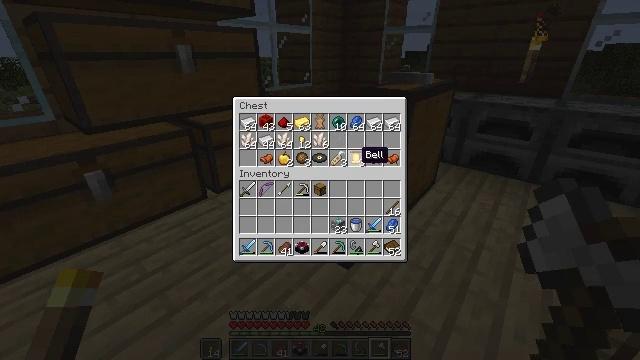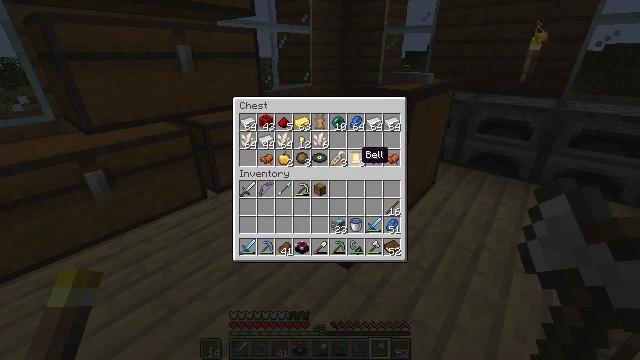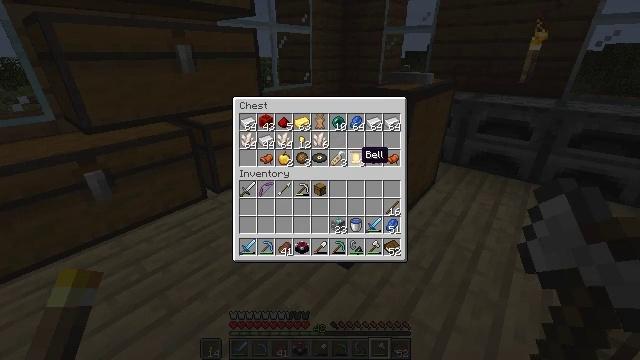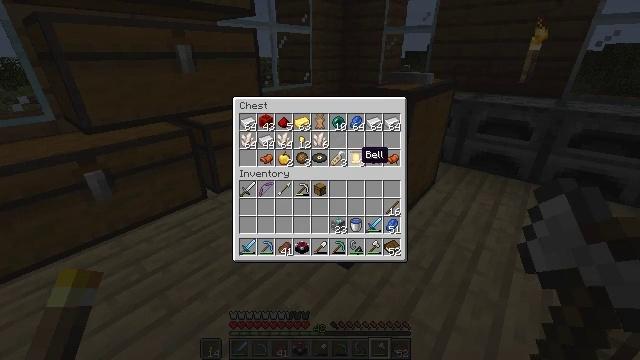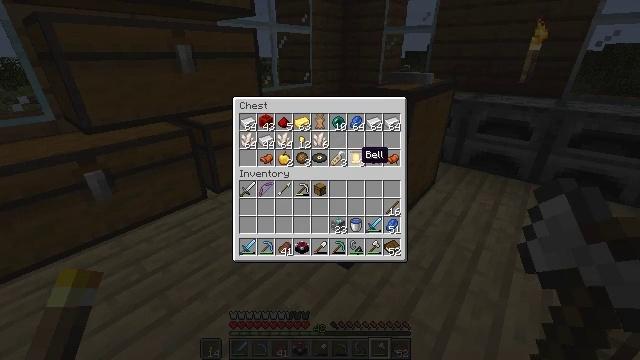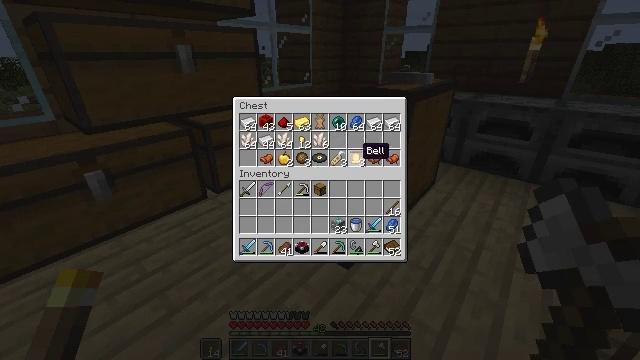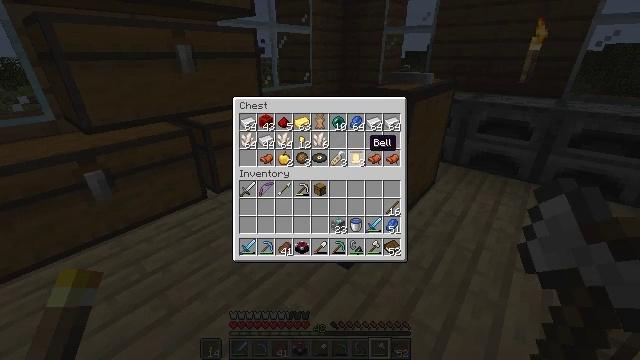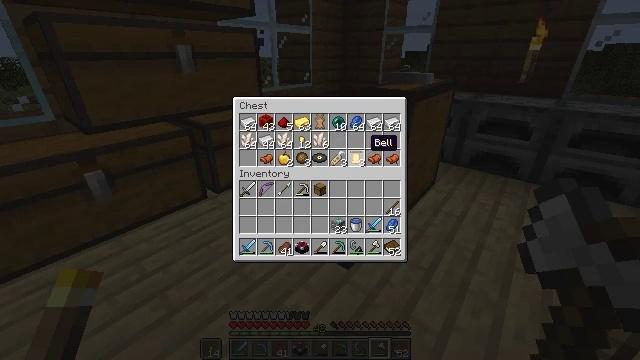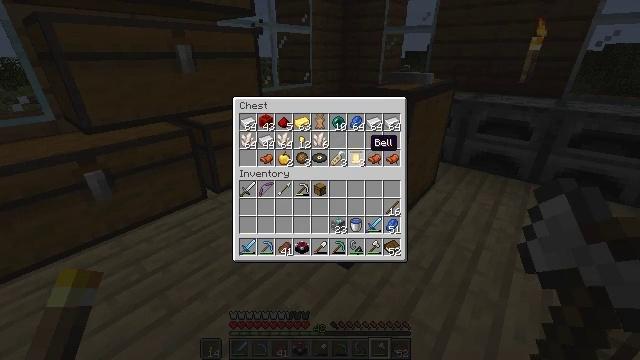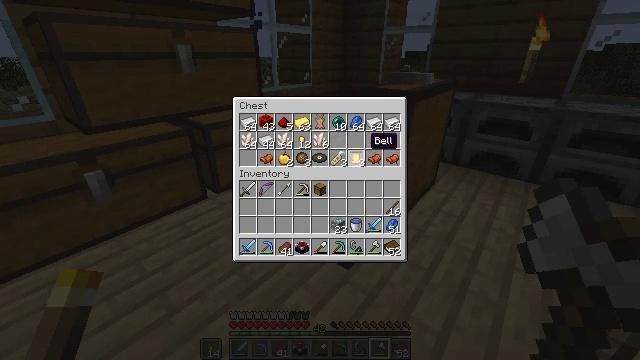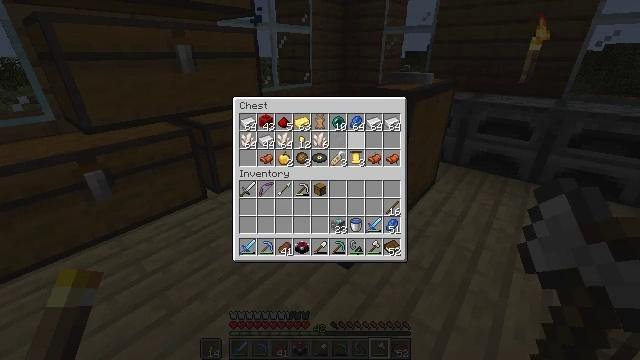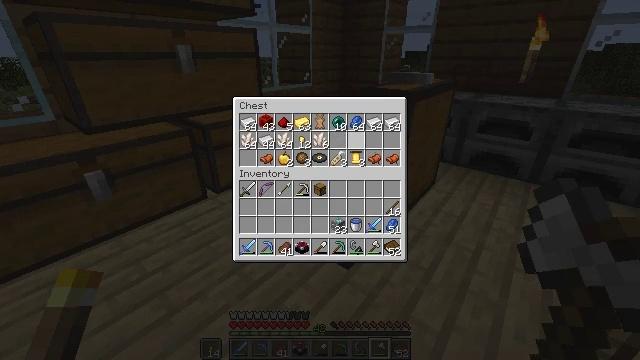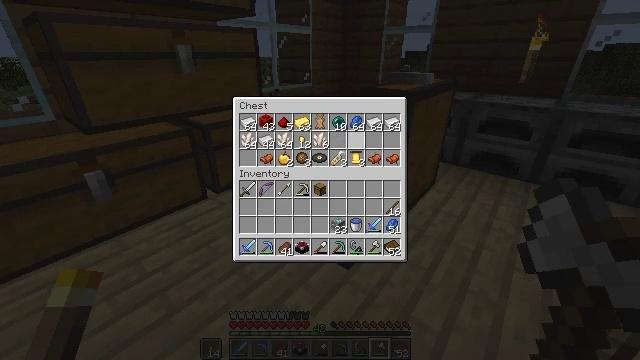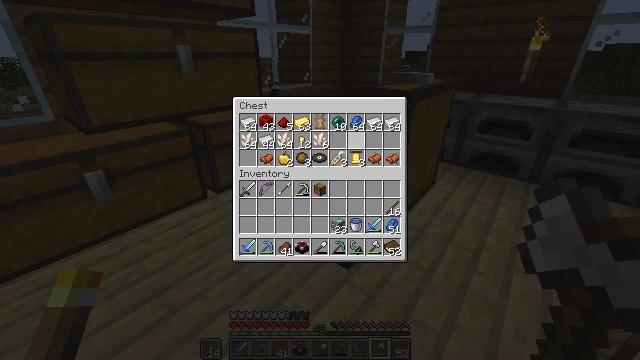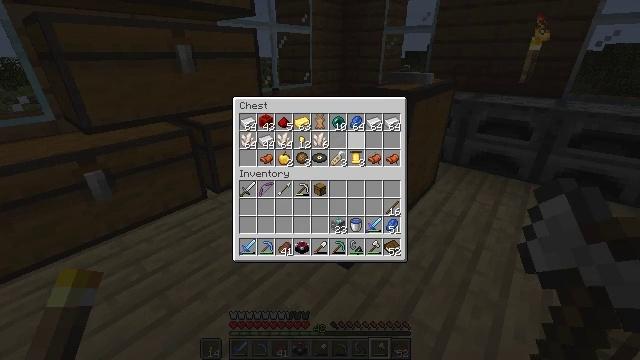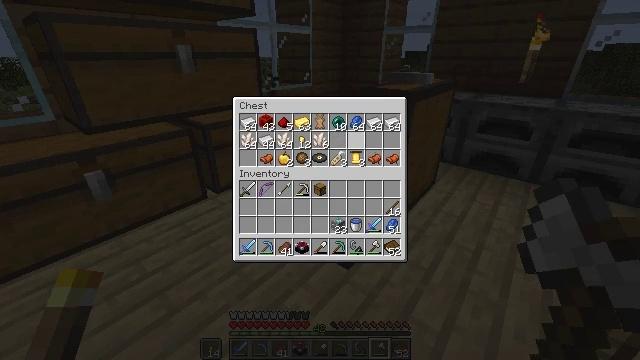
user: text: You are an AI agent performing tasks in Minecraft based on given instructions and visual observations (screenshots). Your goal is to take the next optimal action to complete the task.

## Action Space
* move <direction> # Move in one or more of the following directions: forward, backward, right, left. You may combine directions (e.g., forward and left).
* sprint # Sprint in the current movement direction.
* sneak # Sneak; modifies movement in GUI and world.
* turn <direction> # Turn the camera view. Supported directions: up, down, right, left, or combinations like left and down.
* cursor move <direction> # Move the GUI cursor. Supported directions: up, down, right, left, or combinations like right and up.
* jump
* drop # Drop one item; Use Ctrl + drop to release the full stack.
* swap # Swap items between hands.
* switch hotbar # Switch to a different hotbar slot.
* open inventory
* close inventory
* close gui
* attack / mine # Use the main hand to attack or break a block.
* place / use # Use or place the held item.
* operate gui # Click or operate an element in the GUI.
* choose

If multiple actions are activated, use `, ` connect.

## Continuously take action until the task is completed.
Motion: motion action
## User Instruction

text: Use the crafting grid to make birch planks from birch logs.
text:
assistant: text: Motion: no_op
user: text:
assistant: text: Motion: no_op
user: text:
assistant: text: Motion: no_op
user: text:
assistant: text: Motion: no_op
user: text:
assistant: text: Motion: no_op
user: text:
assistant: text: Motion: turn right and up
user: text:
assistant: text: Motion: no_op
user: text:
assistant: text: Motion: no_op
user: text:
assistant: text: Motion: no_op
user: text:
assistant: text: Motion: no_op
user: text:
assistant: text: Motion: no_op
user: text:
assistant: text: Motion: no_op
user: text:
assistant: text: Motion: no_op
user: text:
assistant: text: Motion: no_op
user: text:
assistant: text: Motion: no_op
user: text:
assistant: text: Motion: no_op
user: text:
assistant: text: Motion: no_op
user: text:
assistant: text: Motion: turn left
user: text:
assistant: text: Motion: no_op
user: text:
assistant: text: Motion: no_op
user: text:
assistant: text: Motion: no_op
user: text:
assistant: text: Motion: turn right
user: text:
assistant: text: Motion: turn right
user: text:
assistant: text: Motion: turn right
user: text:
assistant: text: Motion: no_op
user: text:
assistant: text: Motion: no_op
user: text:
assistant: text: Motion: no_op
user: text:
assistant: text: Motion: turn left
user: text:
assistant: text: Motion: turn left and up
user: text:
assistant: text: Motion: turn left